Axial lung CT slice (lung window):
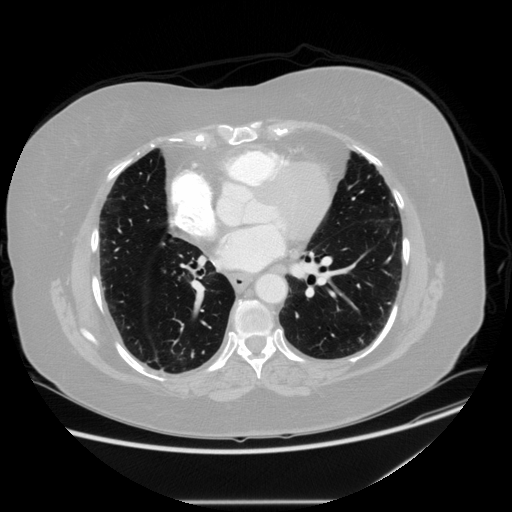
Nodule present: no